Field crop: maize
Growth stage: 1
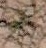
Species: salsola